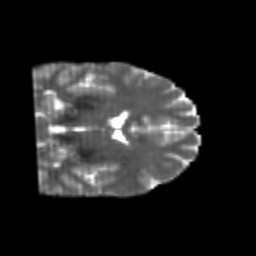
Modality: T2w
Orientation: coronal
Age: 24
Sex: male
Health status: healthy
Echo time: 0.074 s